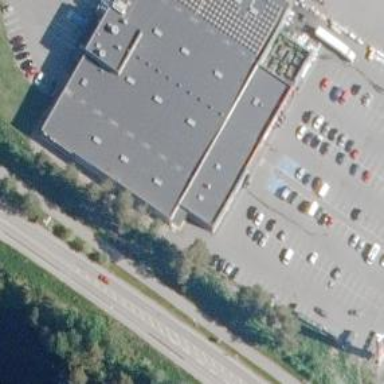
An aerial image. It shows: Supermarket.